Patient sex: F
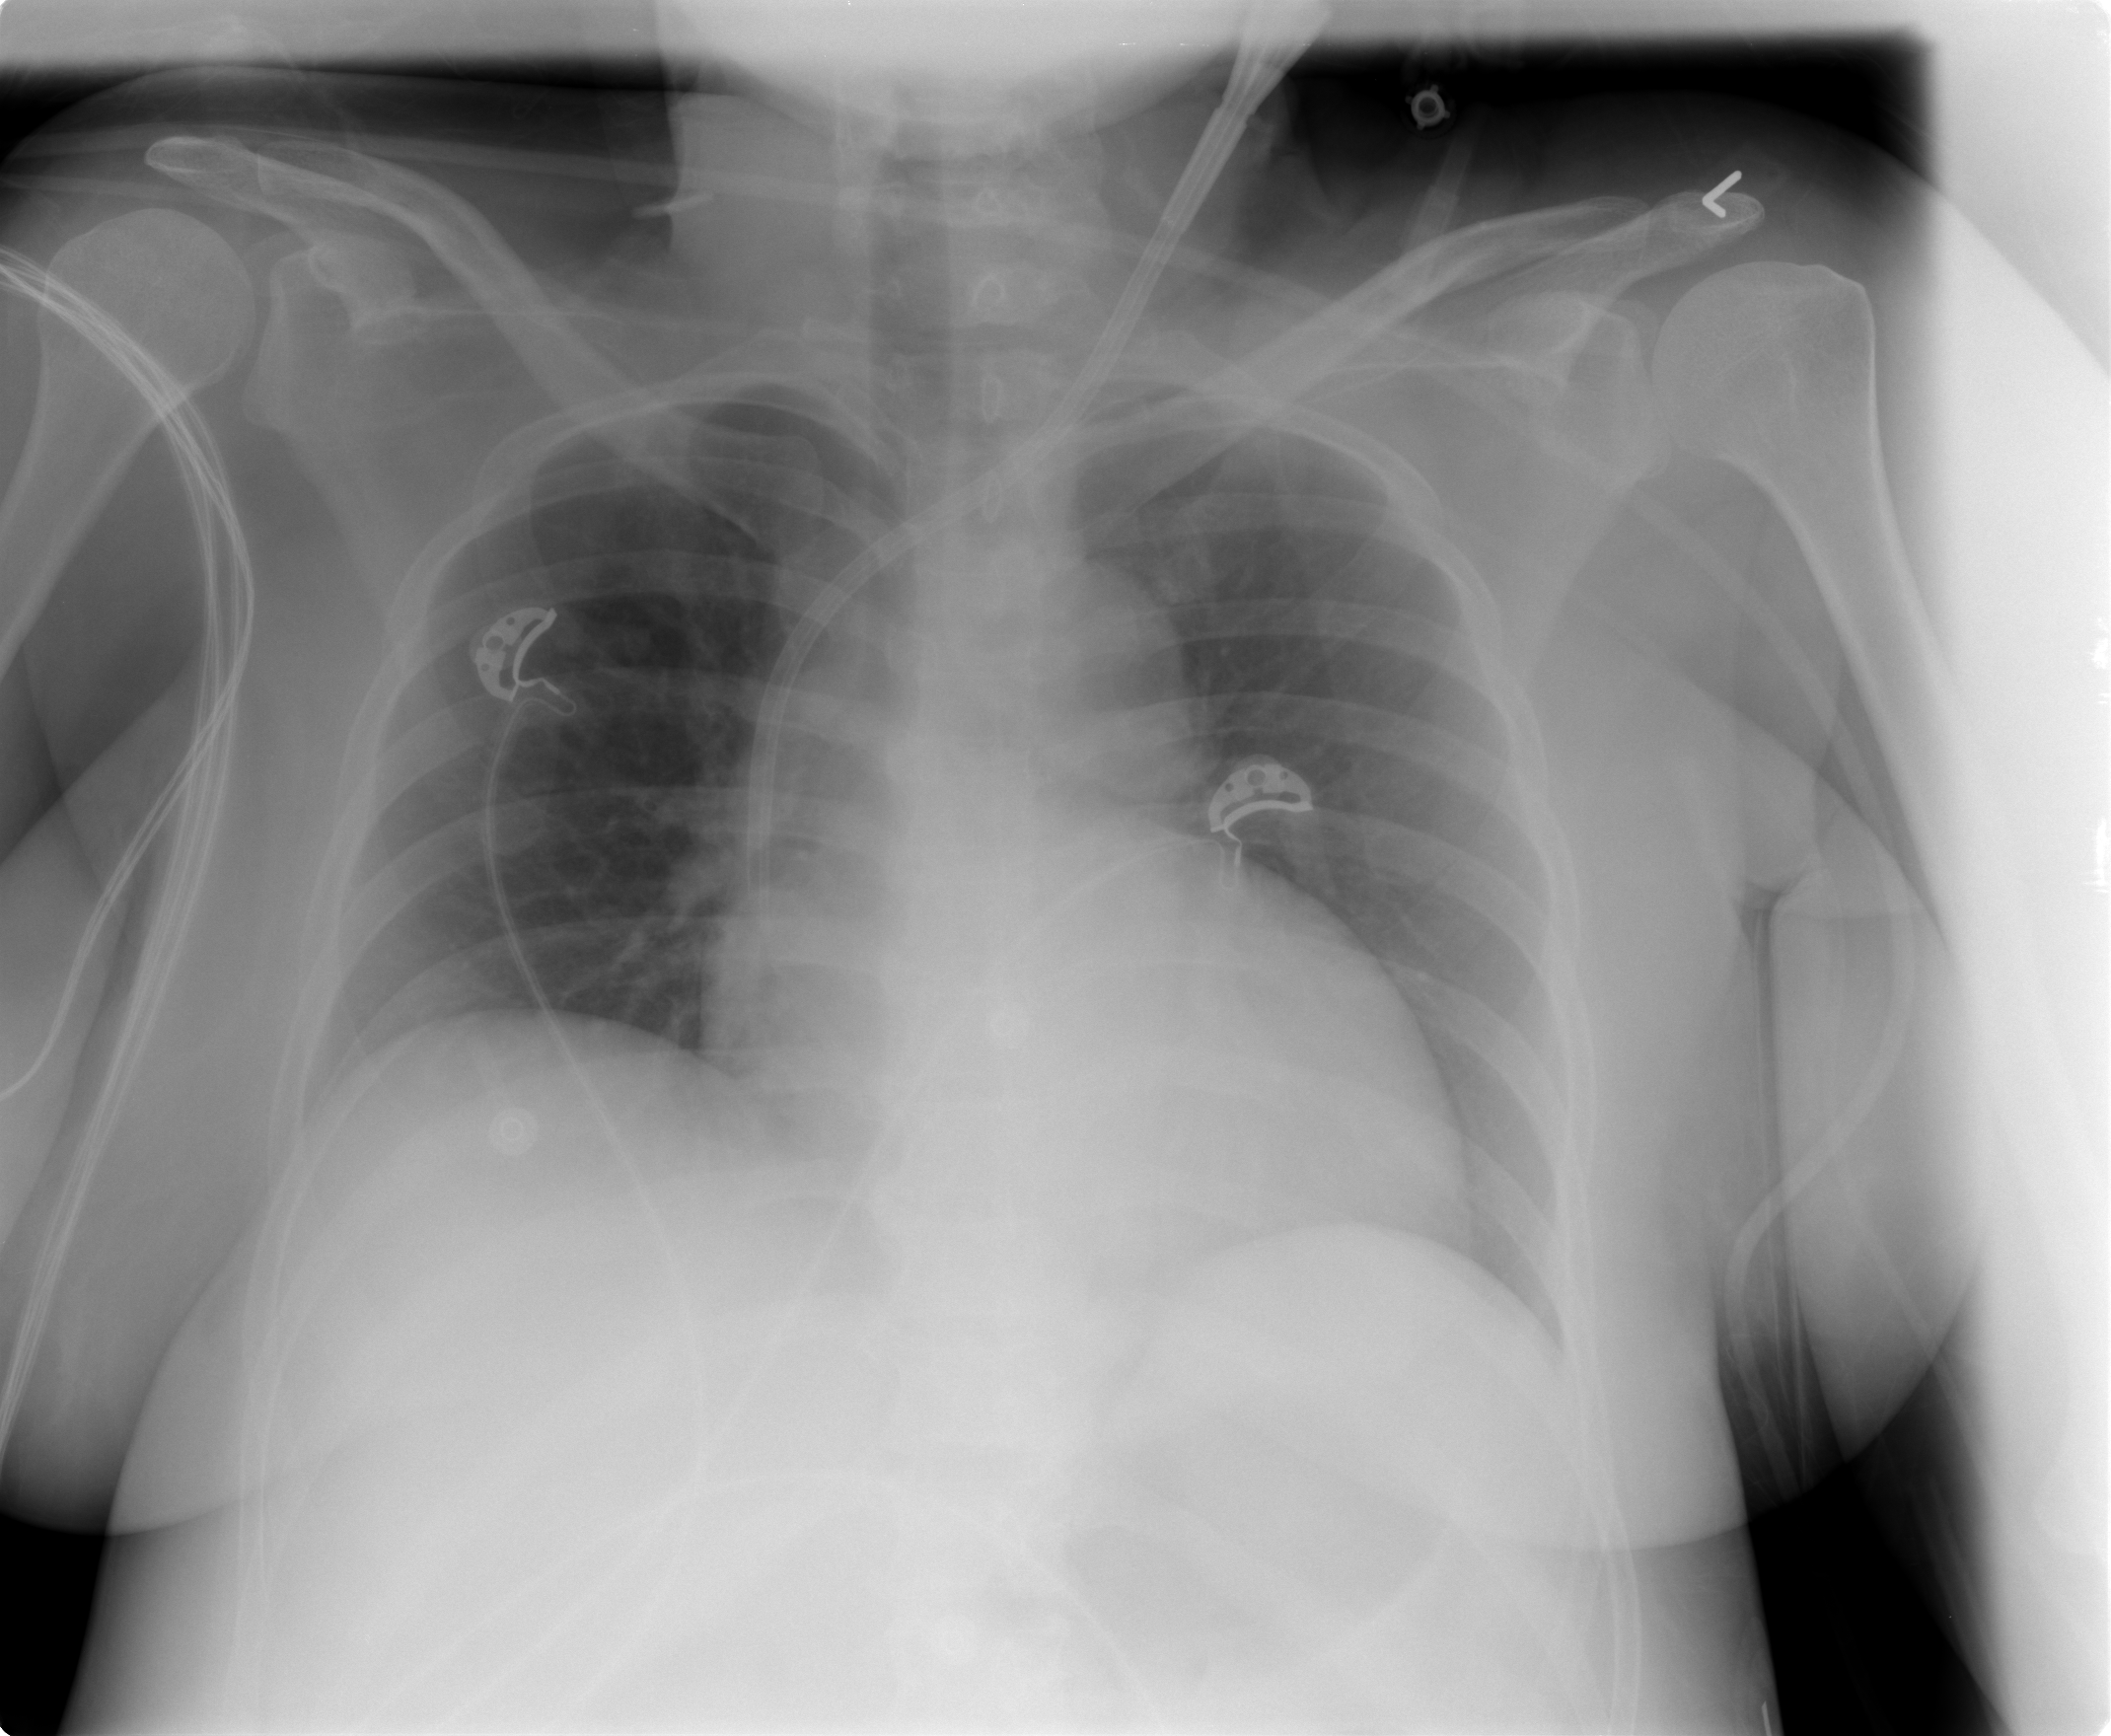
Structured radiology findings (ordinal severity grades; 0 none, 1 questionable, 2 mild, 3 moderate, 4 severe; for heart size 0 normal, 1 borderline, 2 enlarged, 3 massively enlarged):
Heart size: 2
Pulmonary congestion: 1
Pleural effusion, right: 0
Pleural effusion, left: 0
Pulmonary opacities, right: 0
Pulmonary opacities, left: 0
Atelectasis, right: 1
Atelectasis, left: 0